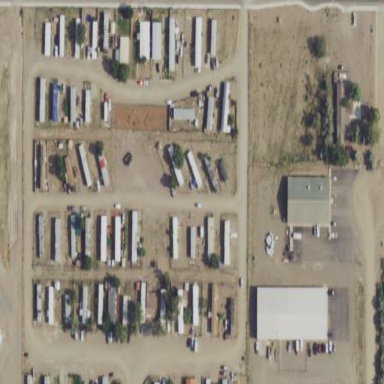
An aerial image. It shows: Residential area known as trailer park.